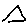
Label: triangle